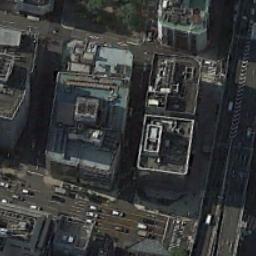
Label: commercial_area